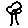
Label: flower